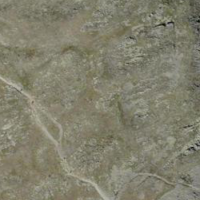
EUNIS habitat code: 31
Species observed at this site:
Jacobaea incana